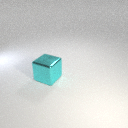
large cyan metal cube